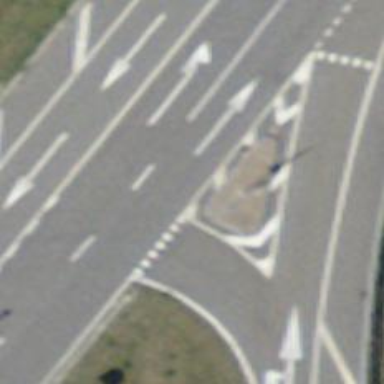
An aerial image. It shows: Road with "give way" sign.